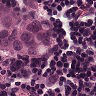
Metastatic tissue present: yes